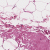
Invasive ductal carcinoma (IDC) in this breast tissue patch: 0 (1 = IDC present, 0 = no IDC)